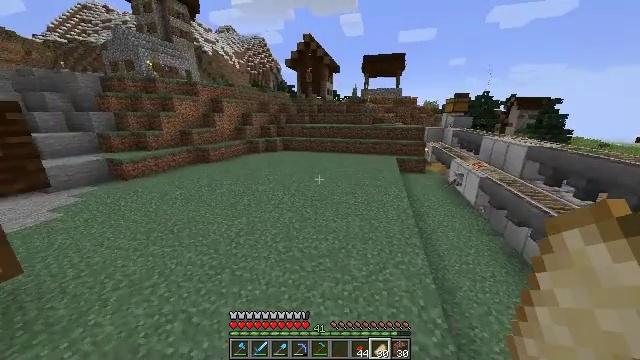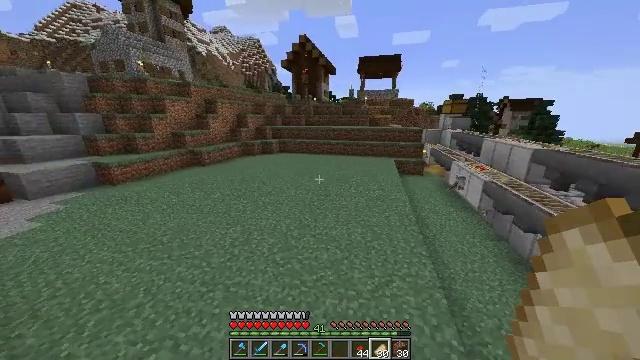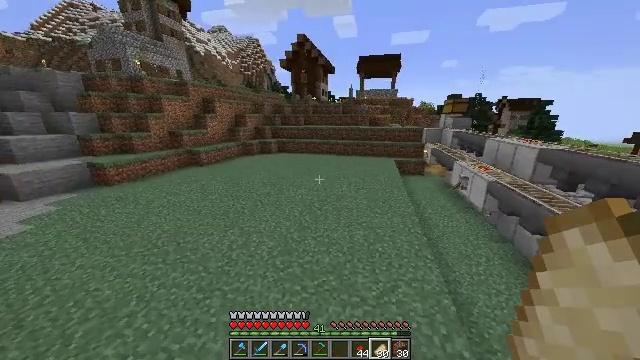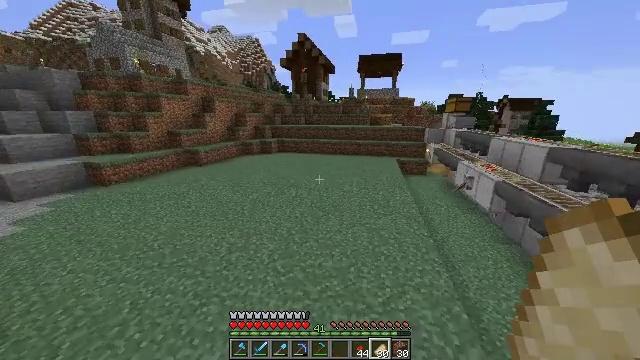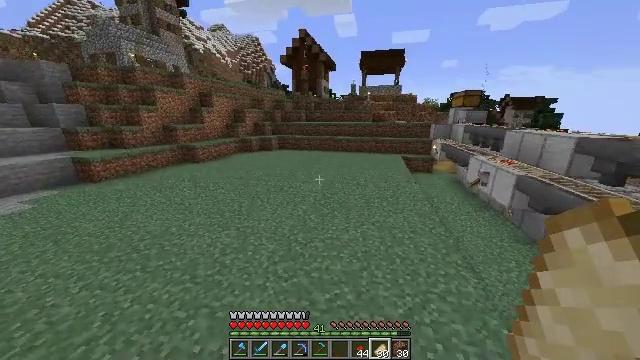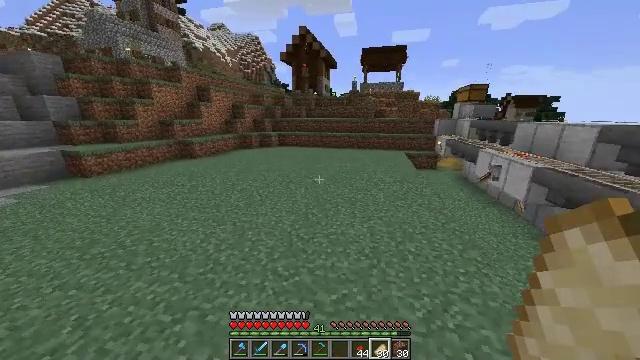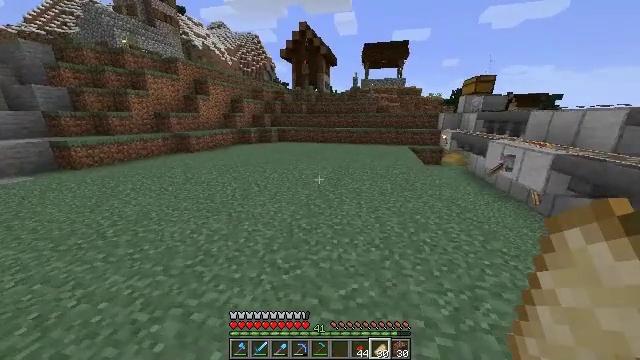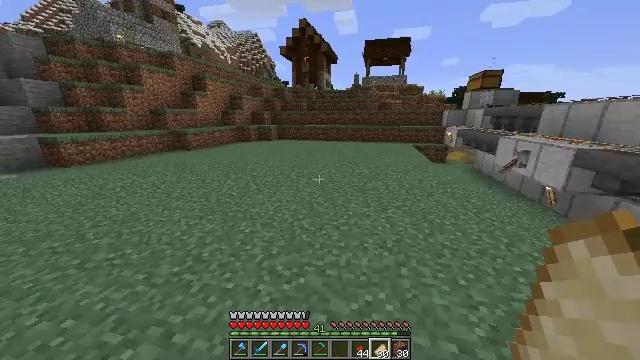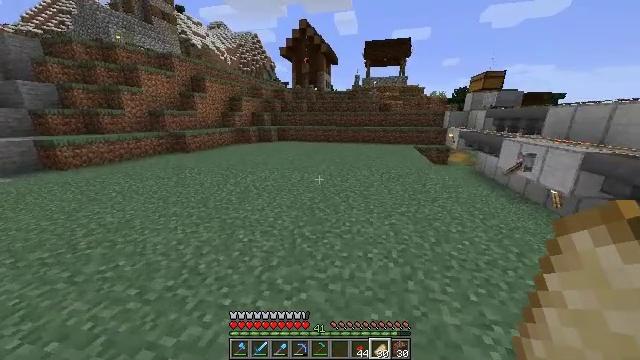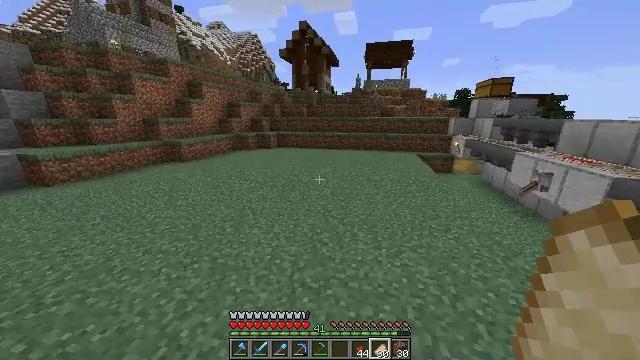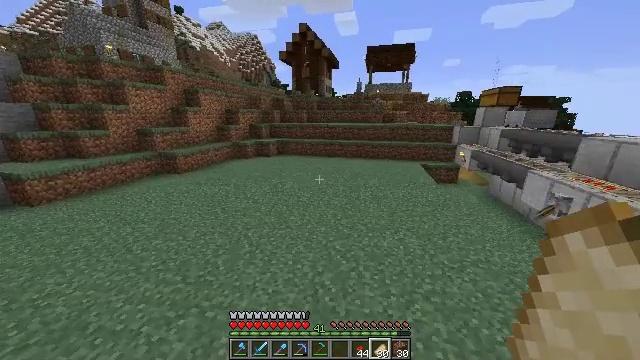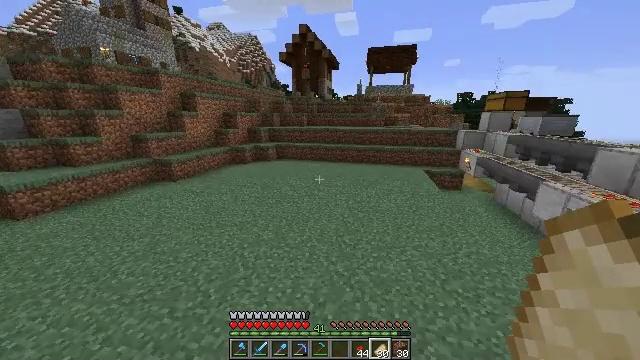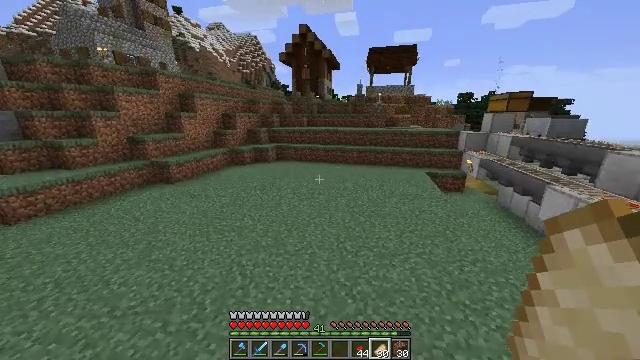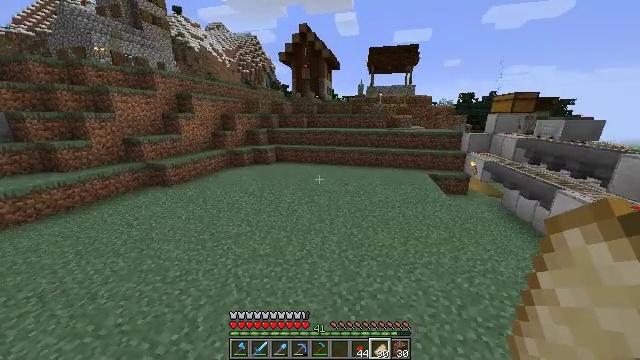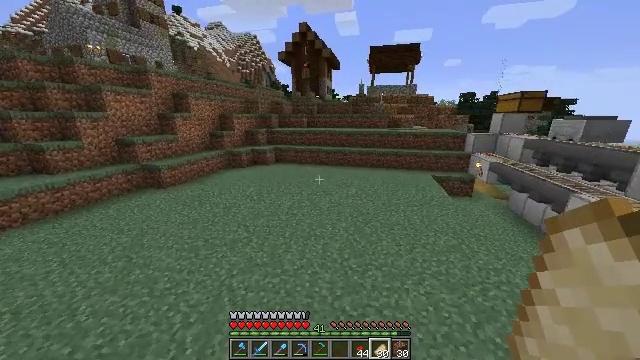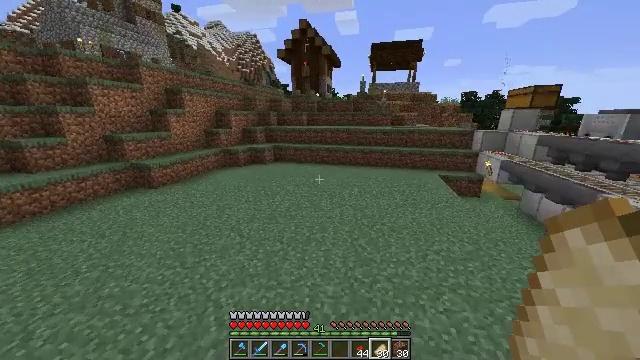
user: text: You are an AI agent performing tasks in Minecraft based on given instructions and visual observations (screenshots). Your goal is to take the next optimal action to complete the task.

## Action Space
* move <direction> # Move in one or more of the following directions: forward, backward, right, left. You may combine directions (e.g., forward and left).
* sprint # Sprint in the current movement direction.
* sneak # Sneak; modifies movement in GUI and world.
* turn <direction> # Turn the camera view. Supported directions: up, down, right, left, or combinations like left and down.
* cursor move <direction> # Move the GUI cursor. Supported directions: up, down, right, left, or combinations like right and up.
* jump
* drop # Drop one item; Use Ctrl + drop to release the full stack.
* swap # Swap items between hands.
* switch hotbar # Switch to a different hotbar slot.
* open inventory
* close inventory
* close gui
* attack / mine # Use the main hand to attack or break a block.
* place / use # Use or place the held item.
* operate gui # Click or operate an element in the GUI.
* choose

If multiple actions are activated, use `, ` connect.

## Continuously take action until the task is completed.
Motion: motion action
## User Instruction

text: Mine the cartography table.
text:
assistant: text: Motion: move forward, turn right, jump
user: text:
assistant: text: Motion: move forward, jump
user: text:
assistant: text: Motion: move forward, jump
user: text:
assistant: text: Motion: move forward, jump
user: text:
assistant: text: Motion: move forward, sprint, jump
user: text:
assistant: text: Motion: move forward, sprint, jump
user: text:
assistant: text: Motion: move forward, sprint, jump
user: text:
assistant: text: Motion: move forward, sprint, jump
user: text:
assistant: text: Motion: move forward, jump
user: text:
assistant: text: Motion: move forward, jump
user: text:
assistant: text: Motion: move forward, jump
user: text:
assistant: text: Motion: move forward, jump
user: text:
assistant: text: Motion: move forward, jump
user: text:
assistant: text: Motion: move forward, jump
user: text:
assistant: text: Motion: move forward, sprint, jump
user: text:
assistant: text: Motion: move forward, sprint, jump
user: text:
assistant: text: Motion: move forward, sprint, jump
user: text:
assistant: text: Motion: move forward, jump
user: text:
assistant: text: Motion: move forward, jump
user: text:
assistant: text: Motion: move forward, jump
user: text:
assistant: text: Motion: move forward, jump
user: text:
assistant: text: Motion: move forward, jump
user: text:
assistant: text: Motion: move forward, jump
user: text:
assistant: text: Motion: move forward, sprint, jump
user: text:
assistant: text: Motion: move forward, sprint, jump
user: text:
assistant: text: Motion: move forward, sprint, jump
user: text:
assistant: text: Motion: move forward, jump
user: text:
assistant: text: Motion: move forward, jump
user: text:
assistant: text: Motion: move forward, jump
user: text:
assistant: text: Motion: move forward, jump